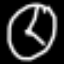
Label: clock